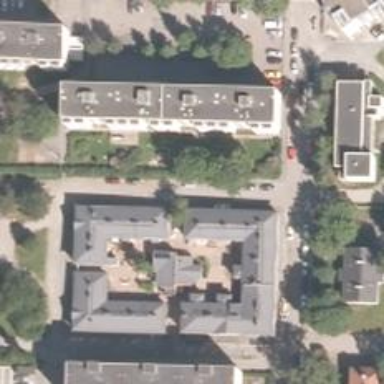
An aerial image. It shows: Residential area.